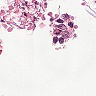
Metastatic tissue present: no